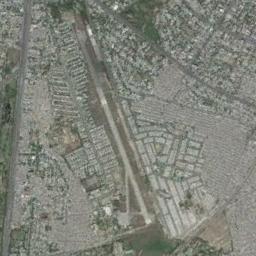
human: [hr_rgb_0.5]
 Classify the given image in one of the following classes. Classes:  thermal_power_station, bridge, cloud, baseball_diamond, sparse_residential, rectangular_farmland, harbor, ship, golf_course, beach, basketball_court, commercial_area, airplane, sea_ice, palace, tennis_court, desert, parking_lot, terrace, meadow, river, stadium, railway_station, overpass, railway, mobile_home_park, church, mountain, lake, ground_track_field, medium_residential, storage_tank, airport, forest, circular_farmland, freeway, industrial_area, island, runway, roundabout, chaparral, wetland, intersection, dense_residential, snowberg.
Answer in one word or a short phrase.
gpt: airport